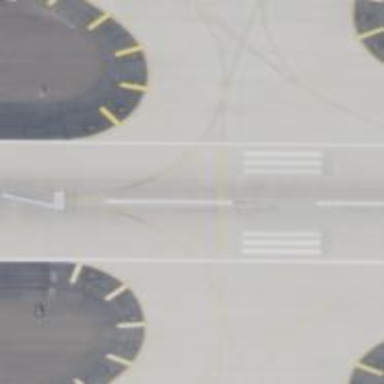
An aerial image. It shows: Image of taxiway at airport.